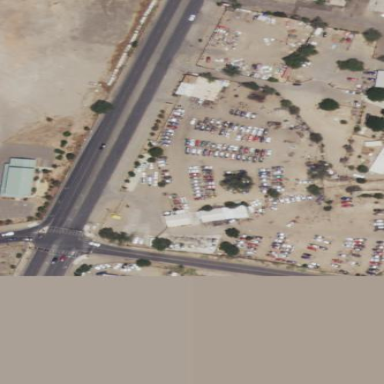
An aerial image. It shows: Industrial area designated as scrap yard.